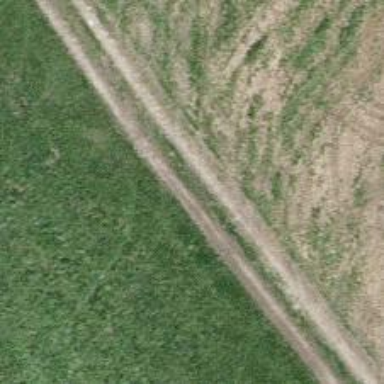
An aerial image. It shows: Track with grade 3 surface.